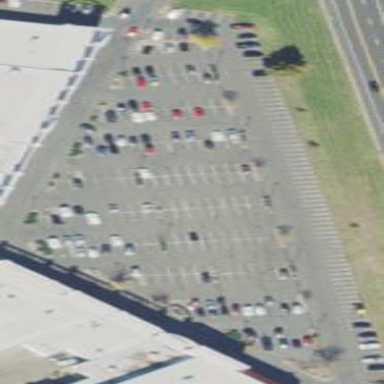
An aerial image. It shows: Parking area.